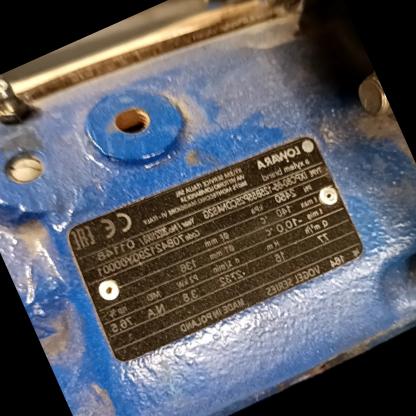
Klasa: tabliczka-znamionowa